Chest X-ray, AP view. Patient: 65 years old, sex M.
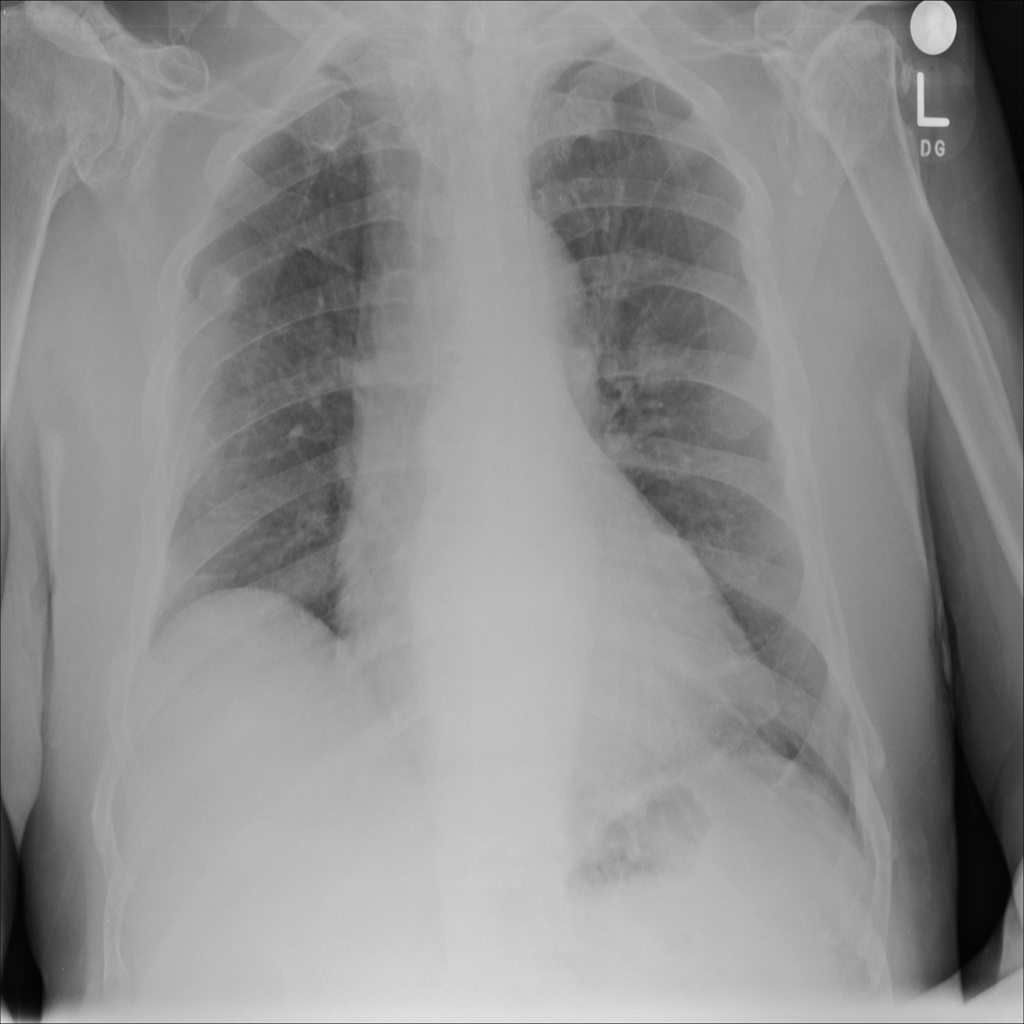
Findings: No Finding